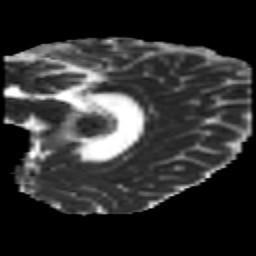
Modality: MD
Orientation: sagittal
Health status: healthy
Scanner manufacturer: philips
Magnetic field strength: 3 T
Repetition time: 6.964 s
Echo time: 0.092 s